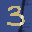
Label: 3